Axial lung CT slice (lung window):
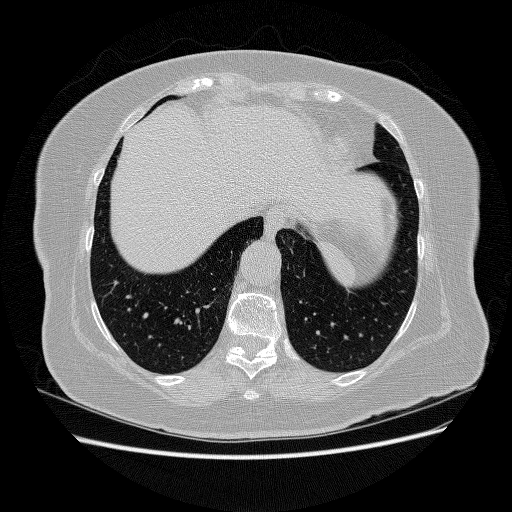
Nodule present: no